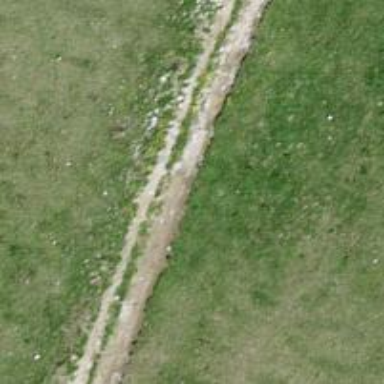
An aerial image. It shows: Intermediate downhill track with grade5 surface type.